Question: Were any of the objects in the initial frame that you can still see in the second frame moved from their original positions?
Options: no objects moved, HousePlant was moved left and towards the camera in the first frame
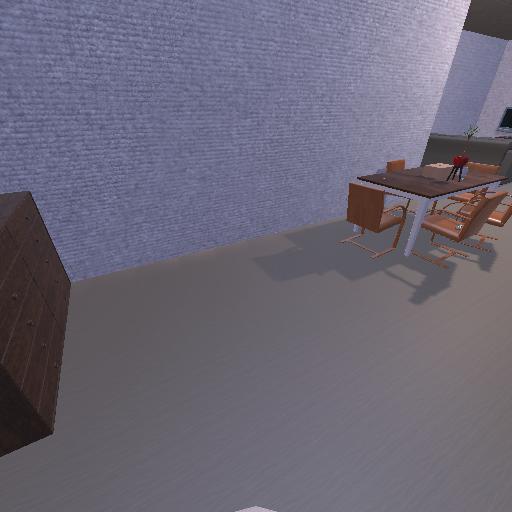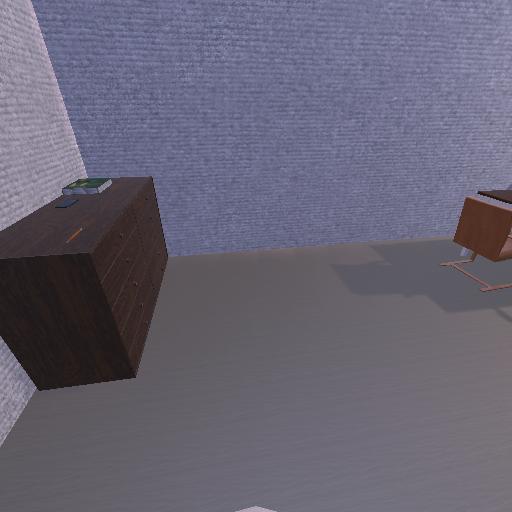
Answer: no objects moved